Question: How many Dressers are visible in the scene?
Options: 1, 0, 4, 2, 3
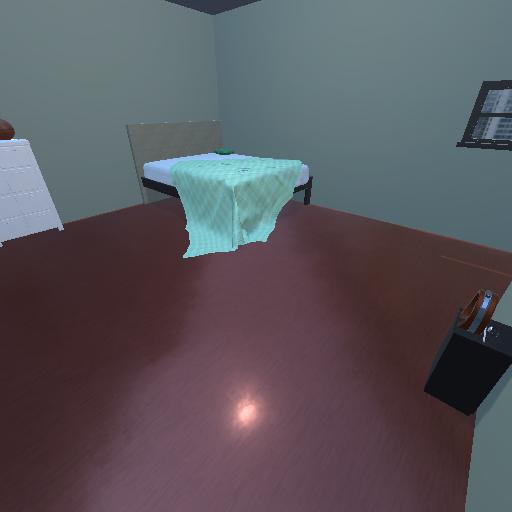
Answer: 1